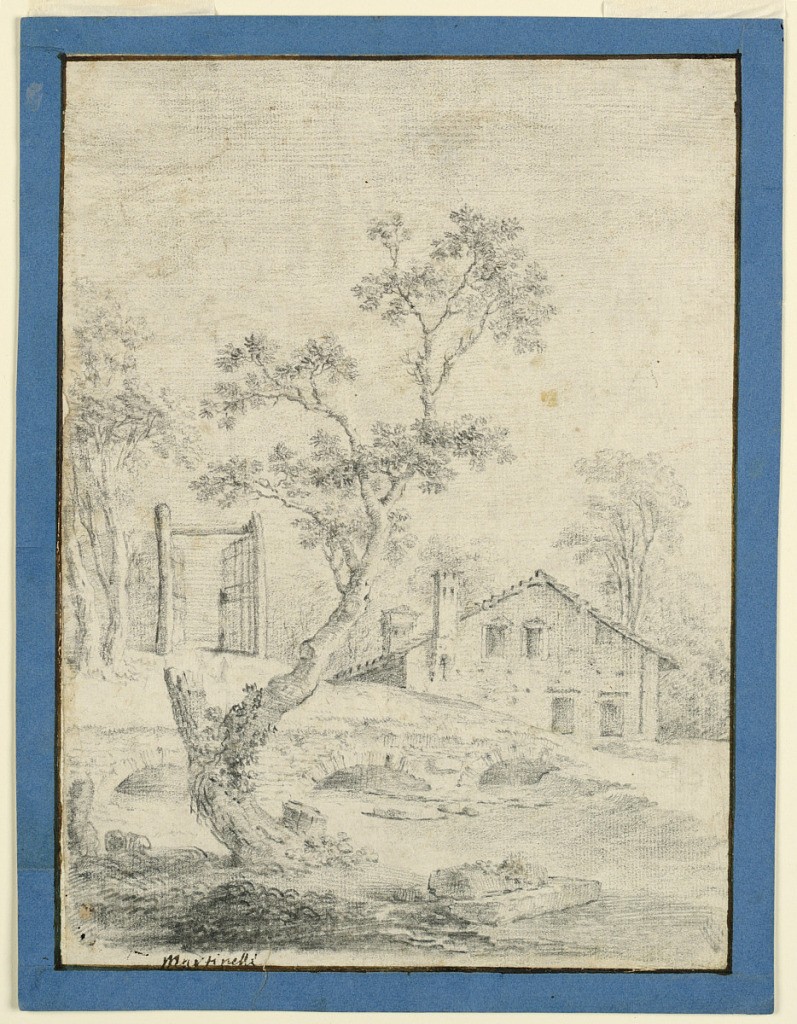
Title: Landscape with Farm
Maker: Vincenzo Martinelli, Italian, 1737 - 1807
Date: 1775–1800
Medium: Black crayon on paper
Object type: Drawing
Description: View of a farmhouse seen from across a terrain with a classical structure in ruins from which a tree rises. An opened garden gate stands.